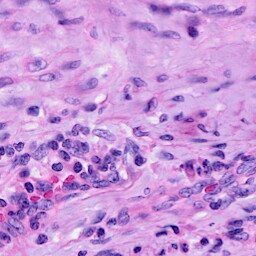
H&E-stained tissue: Cervix